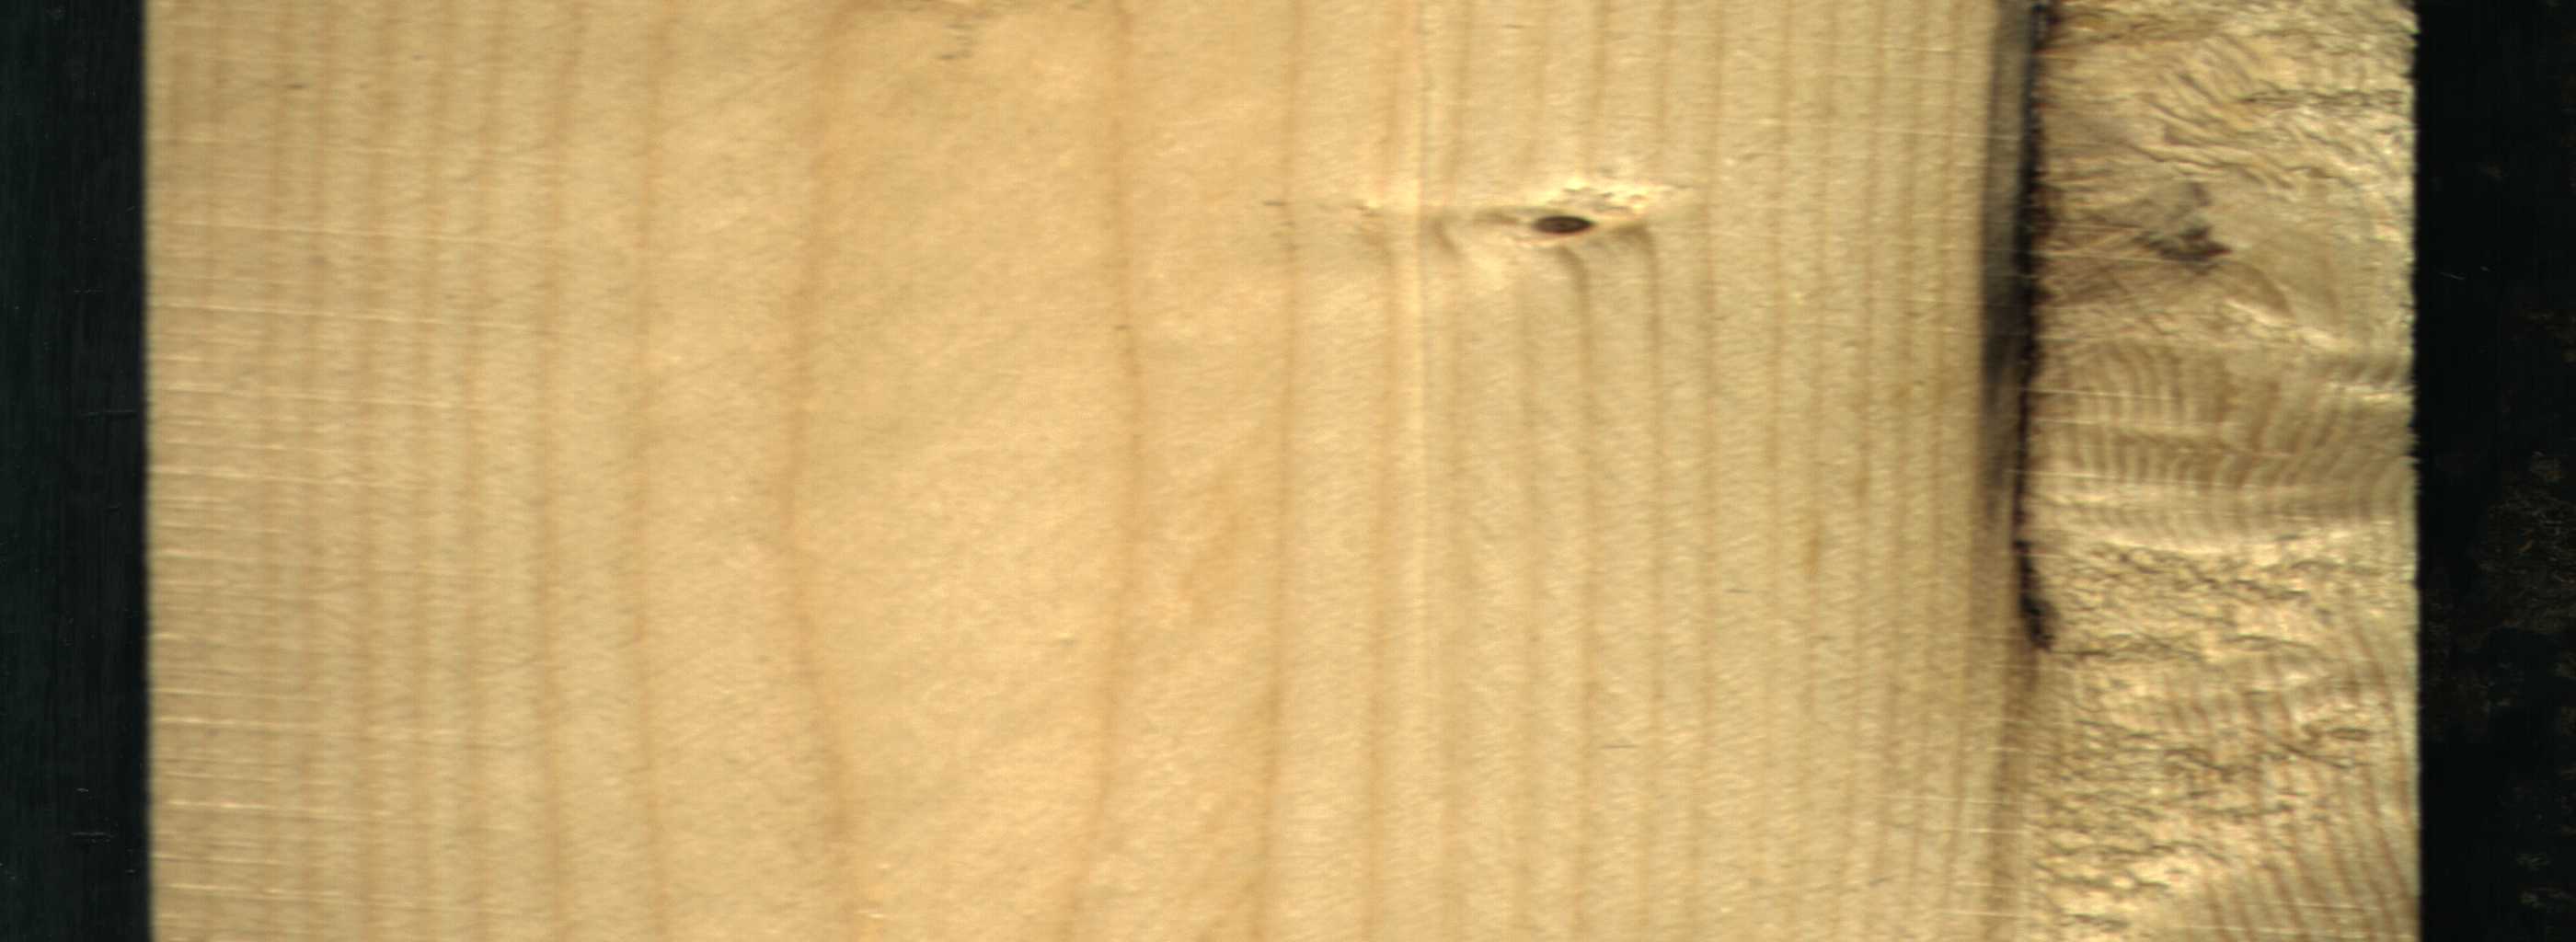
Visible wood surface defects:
resin
Live_Knot